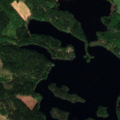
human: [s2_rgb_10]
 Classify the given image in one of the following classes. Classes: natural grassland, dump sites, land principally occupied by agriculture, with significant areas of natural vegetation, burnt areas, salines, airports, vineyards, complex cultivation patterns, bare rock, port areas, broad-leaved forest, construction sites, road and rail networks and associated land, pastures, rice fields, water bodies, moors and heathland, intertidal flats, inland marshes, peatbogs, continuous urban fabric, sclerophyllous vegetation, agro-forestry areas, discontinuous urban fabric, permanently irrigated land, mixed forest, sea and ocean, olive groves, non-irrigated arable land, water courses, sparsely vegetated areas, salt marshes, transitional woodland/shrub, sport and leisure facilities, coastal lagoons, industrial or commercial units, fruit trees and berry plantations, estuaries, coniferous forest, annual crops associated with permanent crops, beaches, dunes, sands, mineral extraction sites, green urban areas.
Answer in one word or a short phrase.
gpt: land principally occupied by agriculture, with significant areas of natural vegetation, coniferous forest, mixed forest, transitional woodland/shrub, water bodies